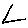
Label: triangle